Question: Hello everyone. I have current Eclipse Luna 4.4.1 up and running and now I want to have option to run->run on server on Tomcat also installed and tested.
As I understood I must install WTP so I searched and ended up on this page:

The page is 1 week old. I understand they probably want the page to be IE6 optimized, but this one looks like from 1989. Moreover, they are like 30 links on the page with acronyms like cat running on a keyboard.
So can anyone tell me how to install WTP for Eclipse Luna 4.4.1
Thank you very much.
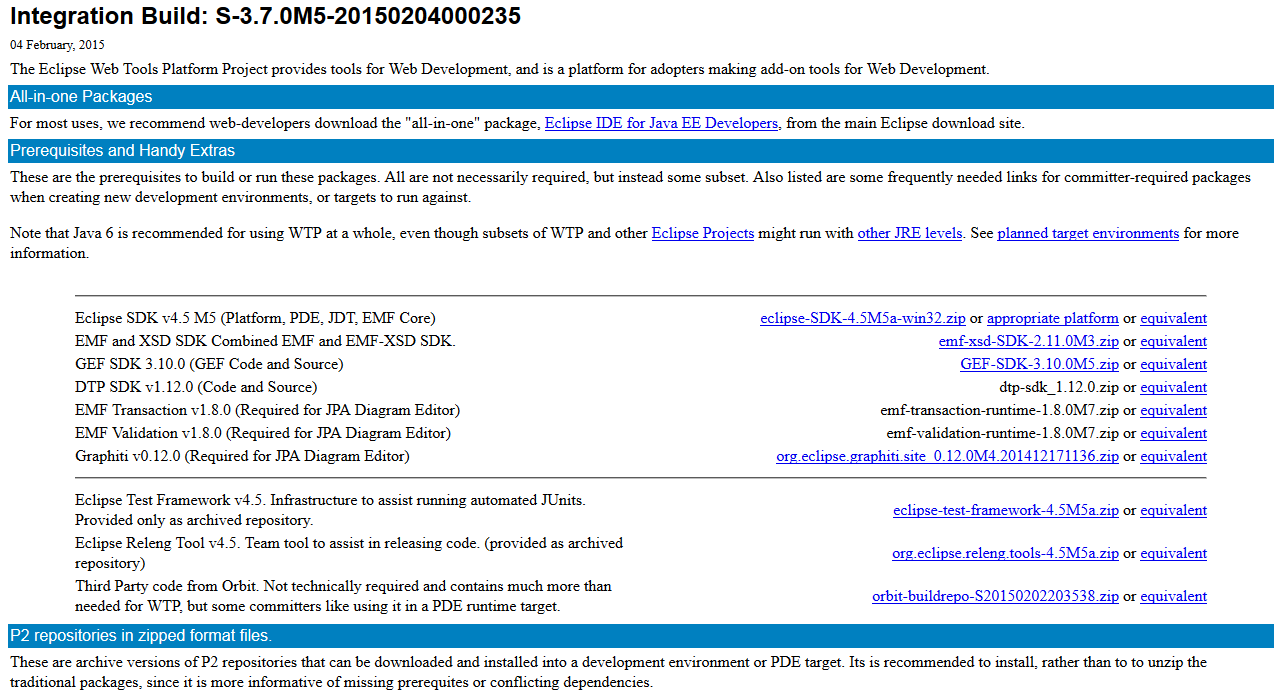
Answer: Go to Help->Eclipse Market Place
and search for WTP and install it.

Hope this helps:)